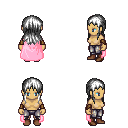
a pixel art fantasy rpg character, female body template, human, tanned skin, pink cape, metal pants, white unkempt hairstyle, cloth bracers, brown shoes, four views (front, back, left, right), 2x2 character sprite sheet, small pixel art, hard edges, no anti-aliasing